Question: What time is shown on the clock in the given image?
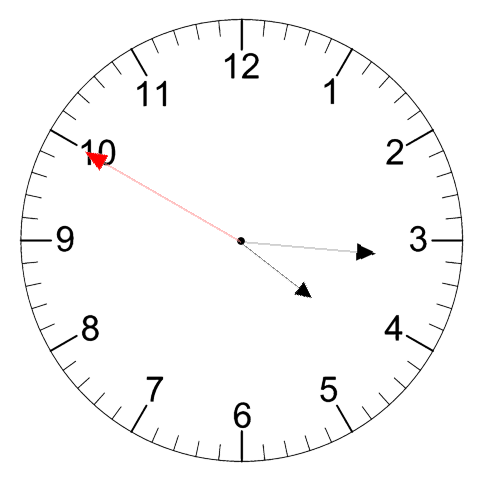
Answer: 04:15:50